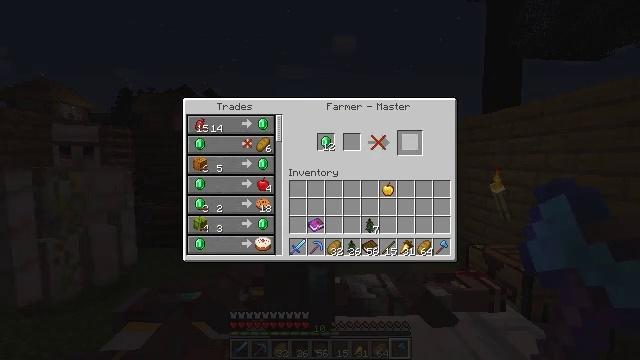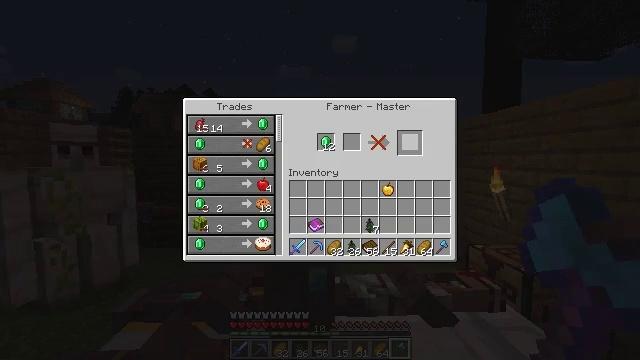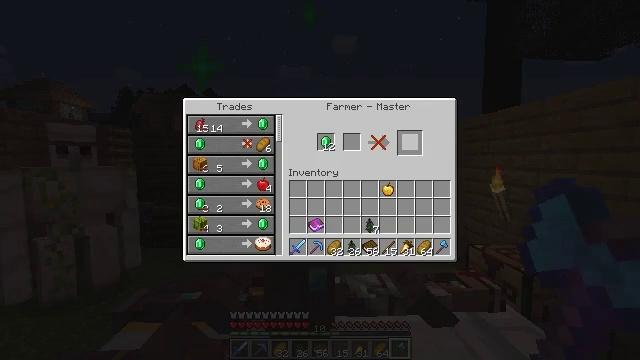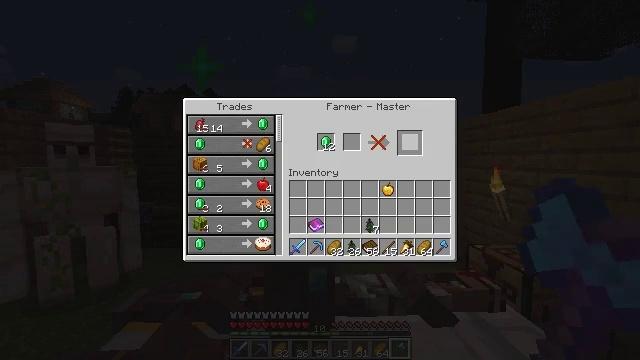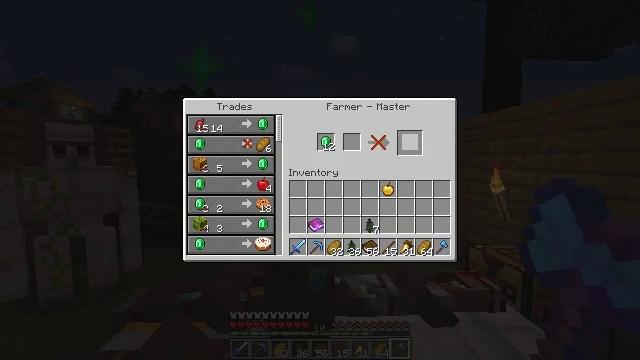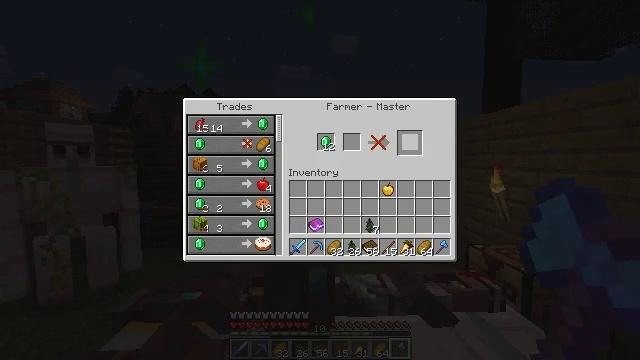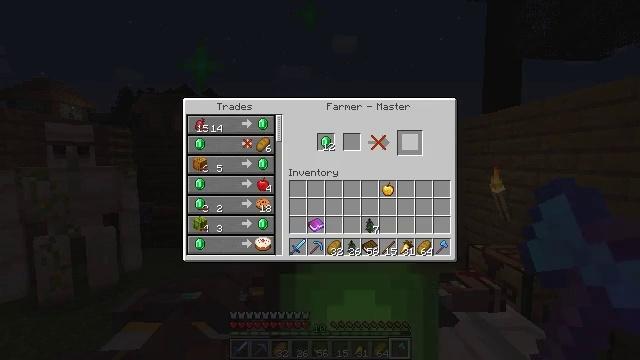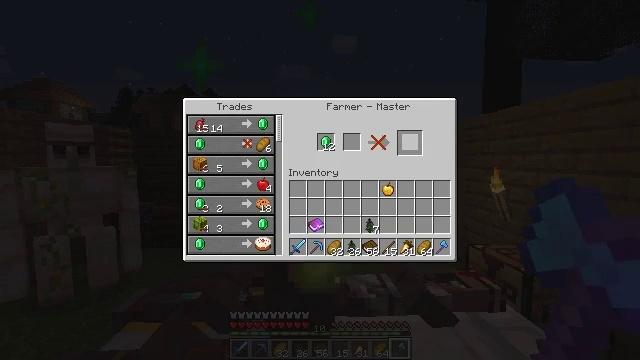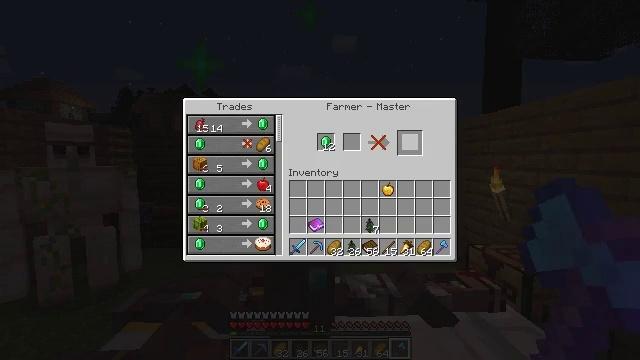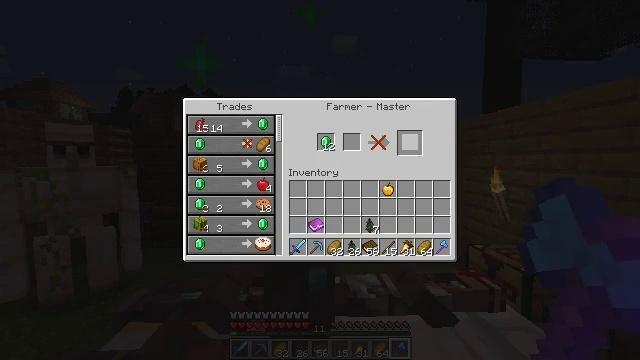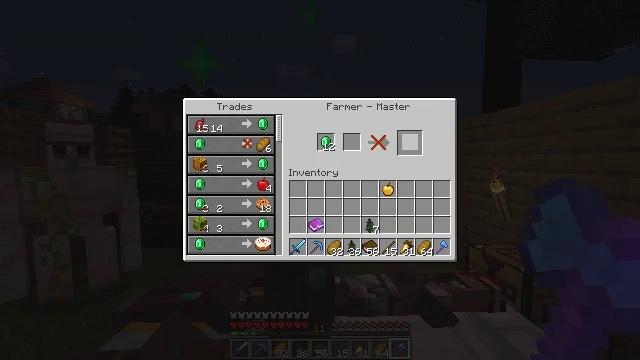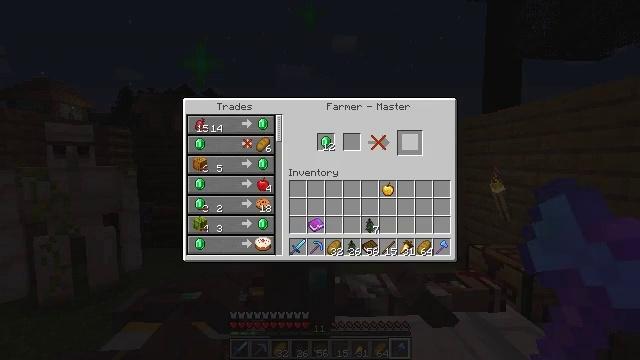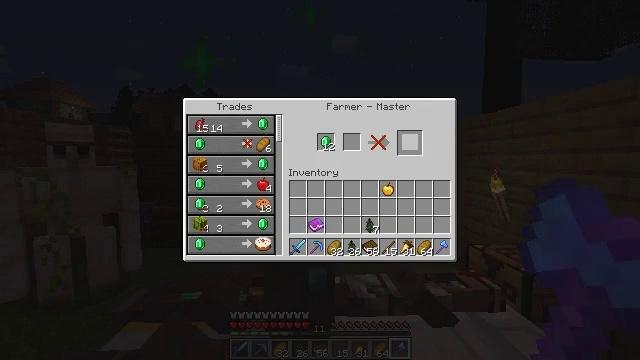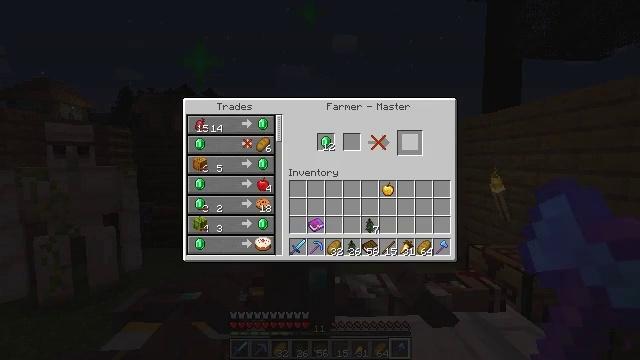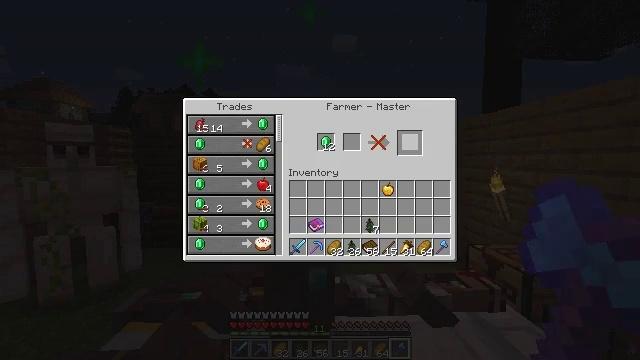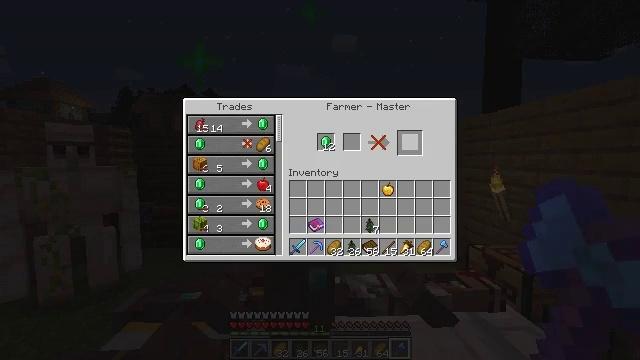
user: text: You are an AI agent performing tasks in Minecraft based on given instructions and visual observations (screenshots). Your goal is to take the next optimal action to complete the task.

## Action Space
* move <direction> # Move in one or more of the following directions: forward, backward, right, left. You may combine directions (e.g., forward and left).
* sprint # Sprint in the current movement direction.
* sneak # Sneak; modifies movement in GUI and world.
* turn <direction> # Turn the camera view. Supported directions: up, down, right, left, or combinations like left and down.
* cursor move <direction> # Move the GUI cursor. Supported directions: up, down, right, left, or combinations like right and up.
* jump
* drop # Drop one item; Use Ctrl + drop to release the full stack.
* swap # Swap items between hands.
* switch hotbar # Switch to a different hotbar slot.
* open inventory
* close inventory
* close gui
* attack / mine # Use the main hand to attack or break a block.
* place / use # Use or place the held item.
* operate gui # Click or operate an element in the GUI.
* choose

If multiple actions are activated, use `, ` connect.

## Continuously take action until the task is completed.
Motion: motion action
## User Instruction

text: Interact with the crafting table to make a golden carrot.
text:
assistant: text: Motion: sneak, open gui
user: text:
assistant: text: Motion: sneak
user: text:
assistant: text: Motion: sneak
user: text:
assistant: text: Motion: sneak
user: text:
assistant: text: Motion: sneak
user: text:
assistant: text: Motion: sneak
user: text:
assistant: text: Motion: sneak
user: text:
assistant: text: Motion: sneak
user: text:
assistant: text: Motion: no_op
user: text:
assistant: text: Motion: no_op
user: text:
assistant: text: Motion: no_op
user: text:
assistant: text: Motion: no_op
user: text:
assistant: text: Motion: no_op
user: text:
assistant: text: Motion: no_op
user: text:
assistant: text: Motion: no_op
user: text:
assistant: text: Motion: no_op
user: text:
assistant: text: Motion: no_op
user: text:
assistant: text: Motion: no_op
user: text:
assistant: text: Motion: no_op
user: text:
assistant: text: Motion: no_op
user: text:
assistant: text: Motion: no_op
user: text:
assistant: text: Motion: no_op
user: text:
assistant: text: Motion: no_op
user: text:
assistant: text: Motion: cursor move left and down
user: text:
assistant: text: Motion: cursor move left
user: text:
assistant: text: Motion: cursor move left and down
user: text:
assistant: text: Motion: sneak, cursor move left
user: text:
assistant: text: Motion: sneak, cursor move left
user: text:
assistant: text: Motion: sneak, cursor move left
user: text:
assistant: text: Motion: sneak